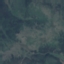
Land use / land cover class: HerbaceousVegetation